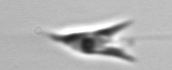
Label: Chrysochromulina_lanceolata